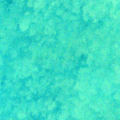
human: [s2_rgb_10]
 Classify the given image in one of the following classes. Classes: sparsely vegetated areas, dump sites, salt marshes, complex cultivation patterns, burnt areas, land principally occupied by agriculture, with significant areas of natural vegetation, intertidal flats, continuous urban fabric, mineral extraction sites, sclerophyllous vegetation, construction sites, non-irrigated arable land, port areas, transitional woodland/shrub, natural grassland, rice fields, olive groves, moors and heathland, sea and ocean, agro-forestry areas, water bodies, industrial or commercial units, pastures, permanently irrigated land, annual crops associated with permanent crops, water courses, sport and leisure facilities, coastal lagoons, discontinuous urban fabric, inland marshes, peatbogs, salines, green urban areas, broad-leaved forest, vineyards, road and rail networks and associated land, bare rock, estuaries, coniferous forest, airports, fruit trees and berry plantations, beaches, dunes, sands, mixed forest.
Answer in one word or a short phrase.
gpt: sea and ocean